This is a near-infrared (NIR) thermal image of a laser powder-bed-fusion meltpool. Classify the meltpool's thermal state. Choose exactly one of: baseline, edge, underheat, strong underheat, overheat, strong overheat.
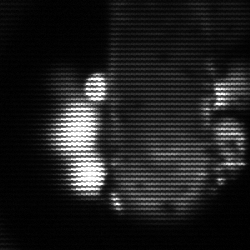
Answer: strong underheat